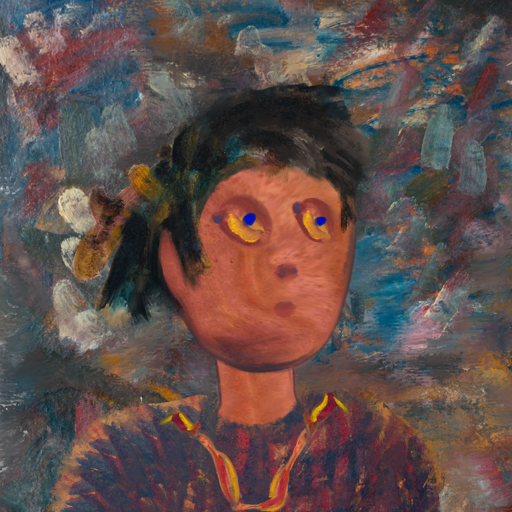
Background: Boggyland, Head And Neck Side: Mother_And_Son_Mother, Face Side: Mother_And_Son_Son, Bust: In_The_Sun, Hair Side: Pipe, Head Accessory: Blank, Second Necklace: Gypsy_Mother_1, Necklace: Blank, Baby: Blank